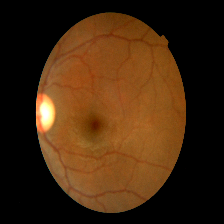
Diabetic retinopathy grade: Mild